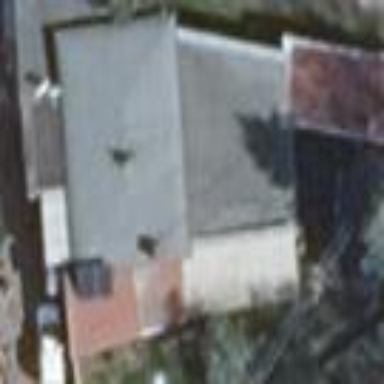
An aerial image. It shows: Grey house with flat roof.